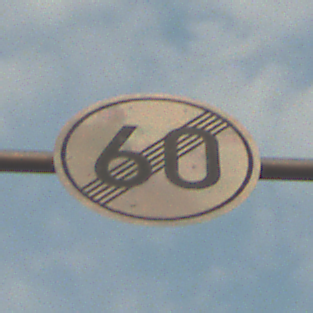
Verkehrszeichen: EndeGeschwindigkeit60
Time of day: SunriseSunset
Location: Outdoor (Suburban)
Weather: PartlyCloudy
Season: NotSpecified
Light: Natural